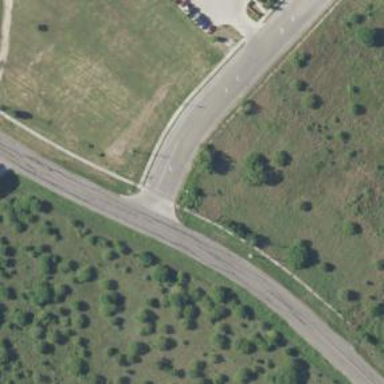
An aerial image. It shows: Unclassified road with asphalt surface and sidewalk on the left.